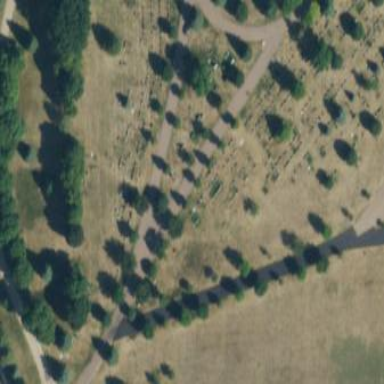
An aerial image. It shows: Sector within cemetery.